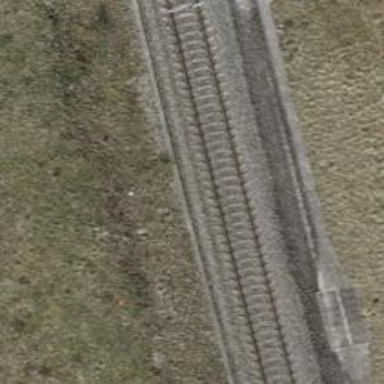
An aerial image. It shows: Railway with electrified contact lines.